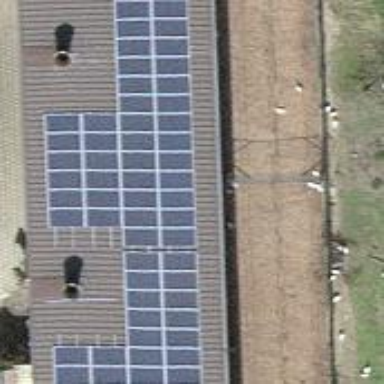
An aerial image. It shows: Solar power generator using photovoltaic panels.